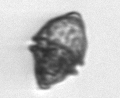
Label: Kryptoperidinium_triquetrum